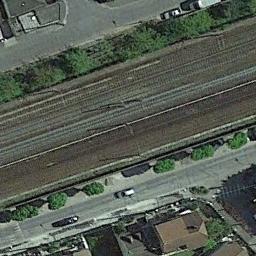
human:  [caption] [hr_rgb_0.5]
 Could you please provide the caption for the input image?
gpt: The railway is next to some trees and houses .

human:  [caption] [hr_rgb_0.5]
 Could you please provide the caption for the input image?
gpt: These railways are flanked by some trees and buildings .

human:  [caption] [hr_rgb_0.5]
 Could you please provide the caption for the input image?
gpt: There are a lot of trees beside the railway .

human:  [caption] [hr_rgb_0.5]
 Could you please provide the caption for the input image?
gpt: There are four railways in the picture  Three of them are parallel to each other .

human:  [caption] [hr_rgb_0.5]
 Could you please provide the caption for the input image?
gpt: There are some green bushes and buildings beside the railway .